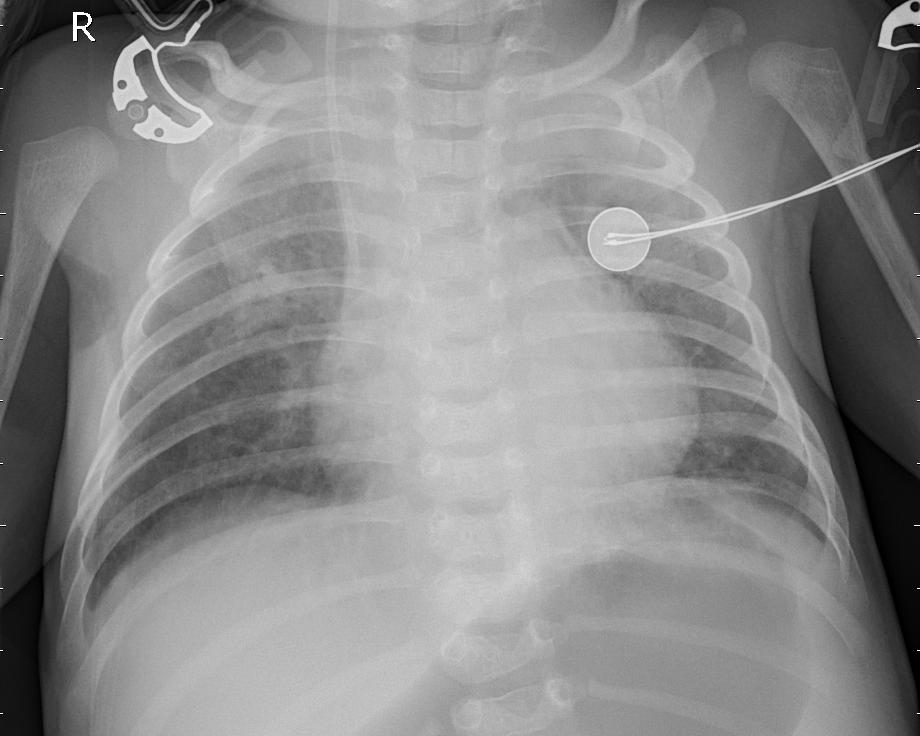
Diagnosis: PNEUMONIA